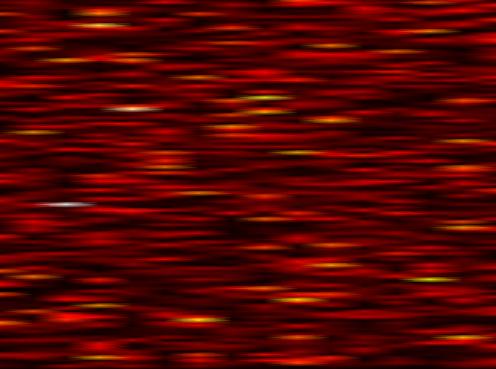
Label: UFMC